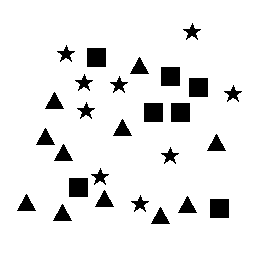
Squares: 7
Triangles: 11
Stars: 9
Total shapes: 27